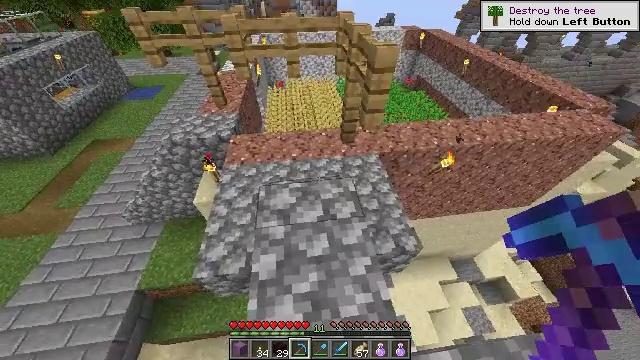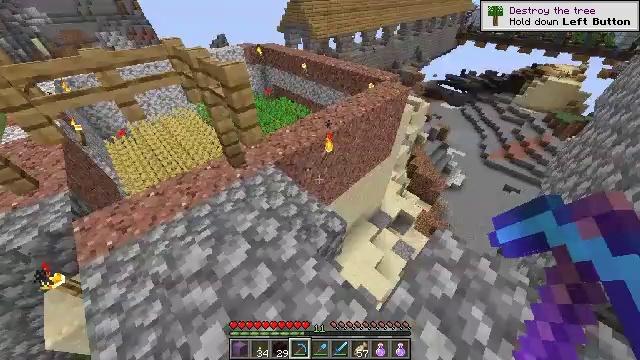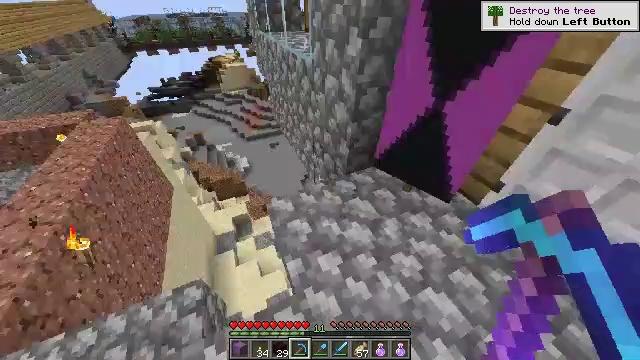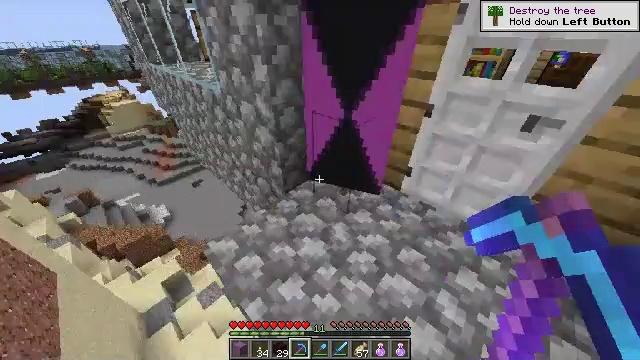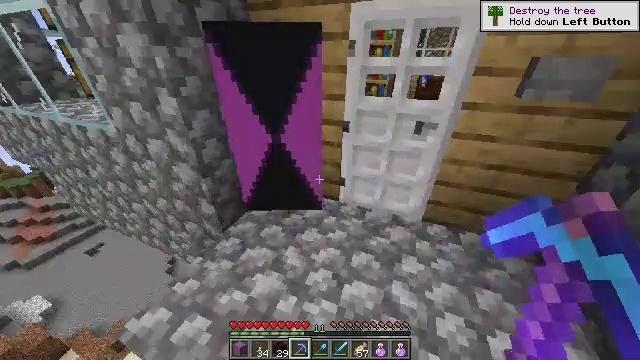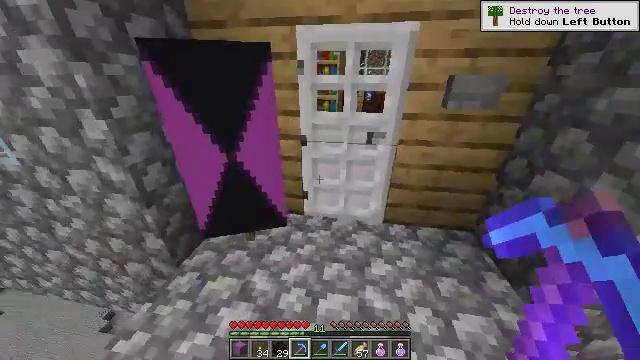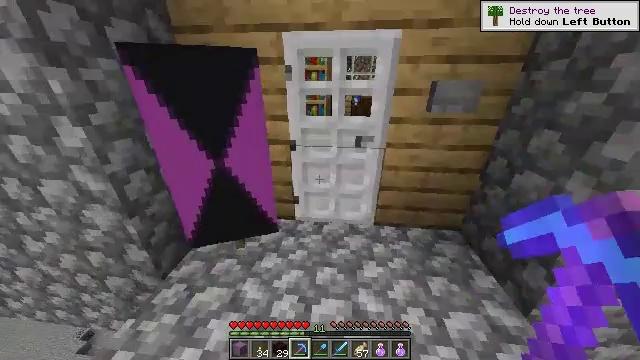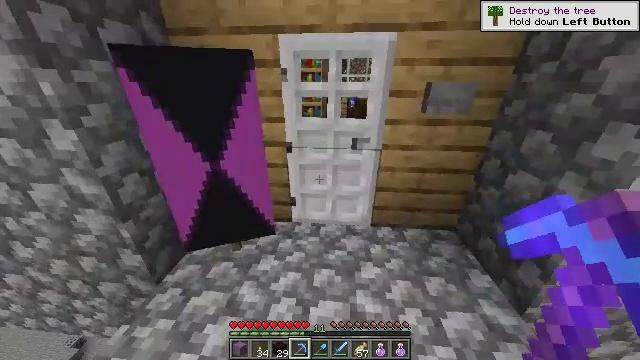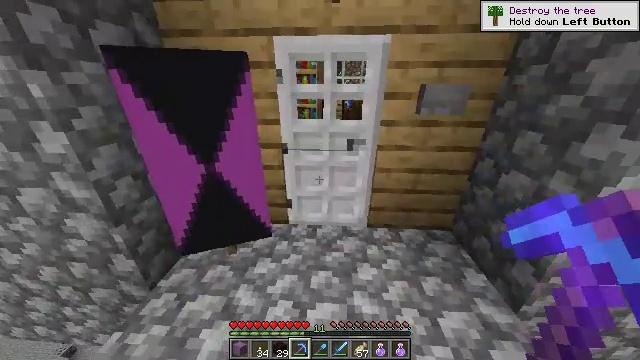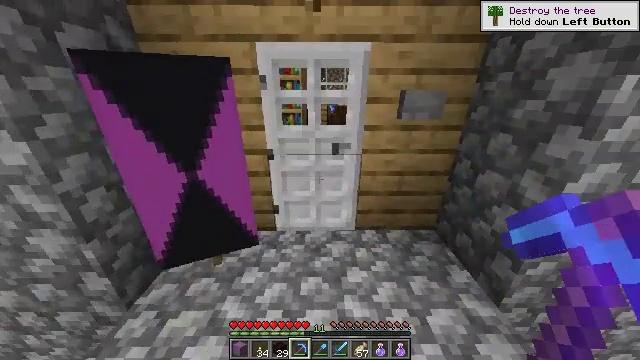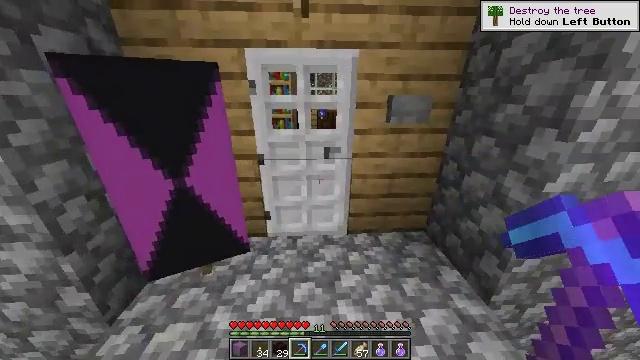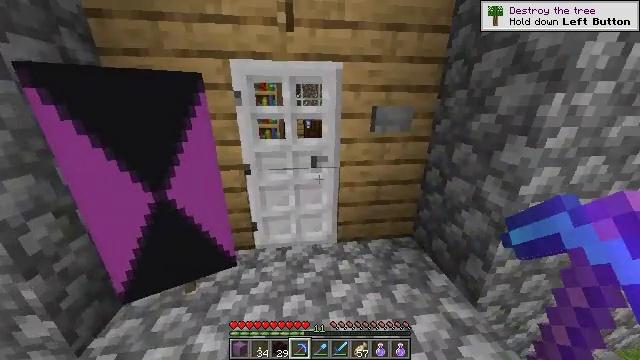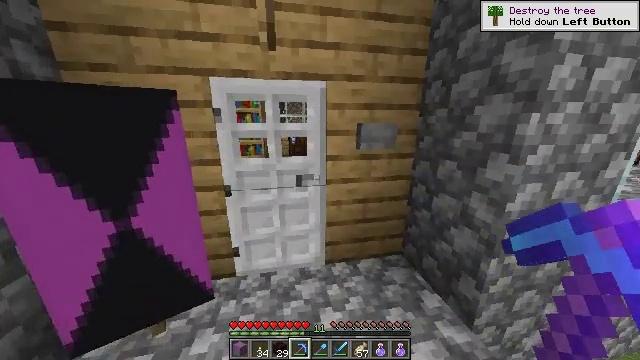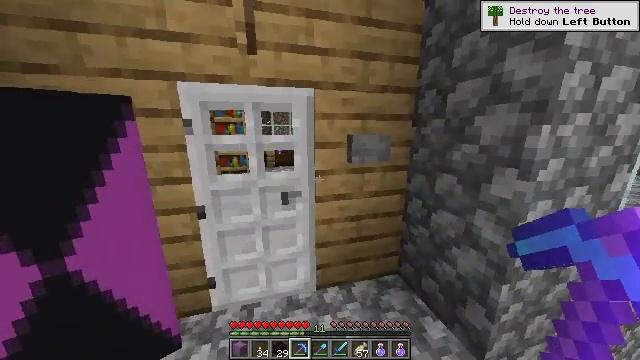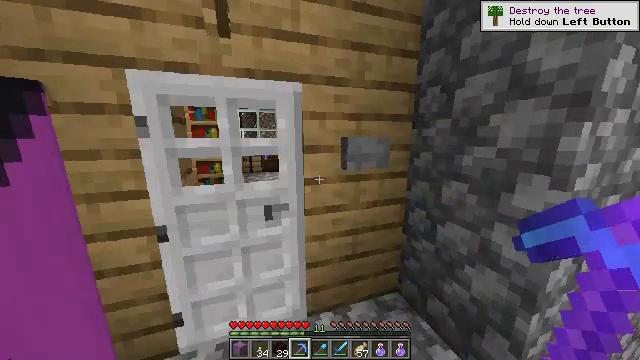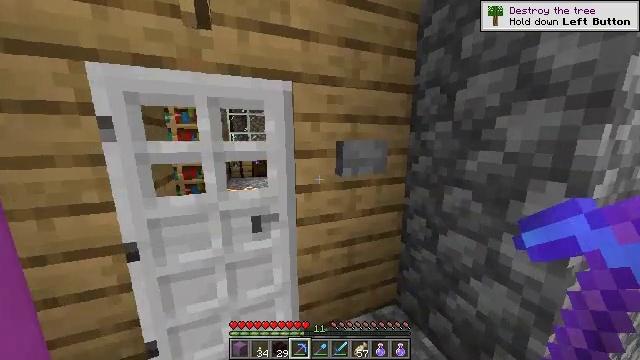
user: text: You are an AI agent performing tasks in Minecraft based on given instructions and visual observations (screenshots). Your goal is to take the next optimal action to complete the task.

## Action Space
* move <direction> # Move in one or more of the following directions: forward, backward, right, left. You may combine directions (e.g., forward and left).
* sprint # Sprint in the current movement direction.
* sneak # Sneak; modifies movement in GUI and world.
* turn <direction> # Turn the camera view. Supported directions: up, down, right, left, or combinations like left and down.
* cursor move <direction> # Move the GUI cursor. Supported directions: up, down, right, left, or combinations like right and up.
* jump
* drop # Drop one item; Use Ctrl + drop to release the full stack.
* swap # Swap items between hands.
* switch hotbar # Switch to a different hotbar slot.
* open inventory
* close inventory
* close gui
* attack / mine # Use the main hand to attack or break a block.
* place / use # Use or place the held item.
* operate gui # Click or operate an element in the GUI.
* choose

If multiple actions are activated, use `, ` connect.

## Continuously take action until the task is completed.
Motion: motion action
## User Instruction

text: Gather nether wart from soul sand farms.
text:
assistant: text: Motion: turn right and up
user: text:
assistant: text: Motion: turn right and up
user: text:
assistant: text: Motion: turn right and up
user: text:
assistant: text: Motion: turn right and up
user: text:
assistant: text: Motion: turn right and up
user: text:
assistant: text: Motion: turn right and up
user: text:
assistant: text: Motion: turn right
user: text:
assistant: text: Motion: turn right
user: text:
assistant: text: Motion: turn right and up
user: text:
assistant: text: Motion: turn right and up
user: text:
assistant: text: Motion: turn right and up
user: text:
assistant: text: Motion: move forward, turn right and up
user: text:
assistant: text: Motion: move forward, turn right and up
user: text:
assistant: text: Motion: move forward, turn right and up
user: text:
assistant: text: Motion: turn right and up
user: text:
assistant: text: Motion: turn right
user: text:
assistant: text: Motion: turn right
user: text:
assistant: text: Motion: turn right
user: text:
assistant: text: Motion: turn right
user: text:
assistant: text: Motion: use / place
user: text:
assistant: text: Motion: use / place
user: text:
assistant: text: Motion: turn left and down
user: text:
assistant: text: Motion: turn left and down
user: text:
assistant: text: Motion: move forward, turn left and down
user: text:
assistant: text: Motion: move forward and move left, turn left and down
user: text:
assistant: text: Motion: move forward and move left
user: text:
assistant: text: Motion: move forward and move left, turn right
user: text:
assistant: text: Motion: move forward, turn right
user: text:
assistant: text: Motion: move forward, turn right
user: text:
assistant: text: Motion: move forward and move right, turn right